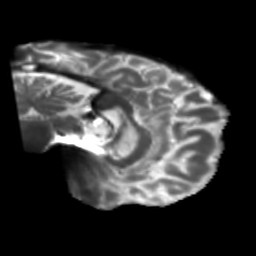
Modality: T2w
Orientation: sagittal
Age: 66
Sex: male
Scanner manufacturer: siemens
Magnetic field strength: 3 T
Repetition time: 5.25 s
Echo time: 0.08 s